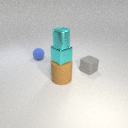
small blue rubber sphere behind small gray rubber cube